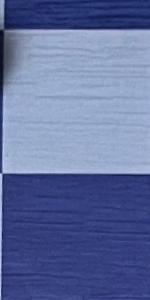
Label: Empty